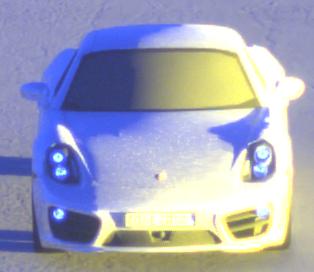
Make: Porsche
Model: Cayman
Detailed model: Cayman (981C)
Model produced from: 2013/03
Model produced until: 2014/04
Doors: 2
Color: white
Road condition: dry road
Daytime: sunrise or sunset
Contrast: high contrast